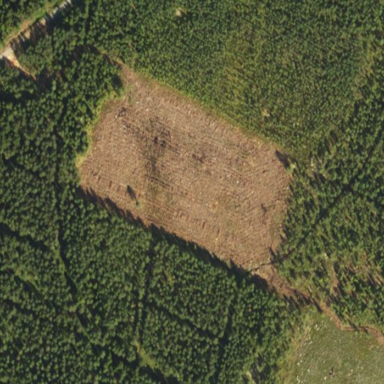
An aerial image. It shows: Clearcut area with scrub vegetation.